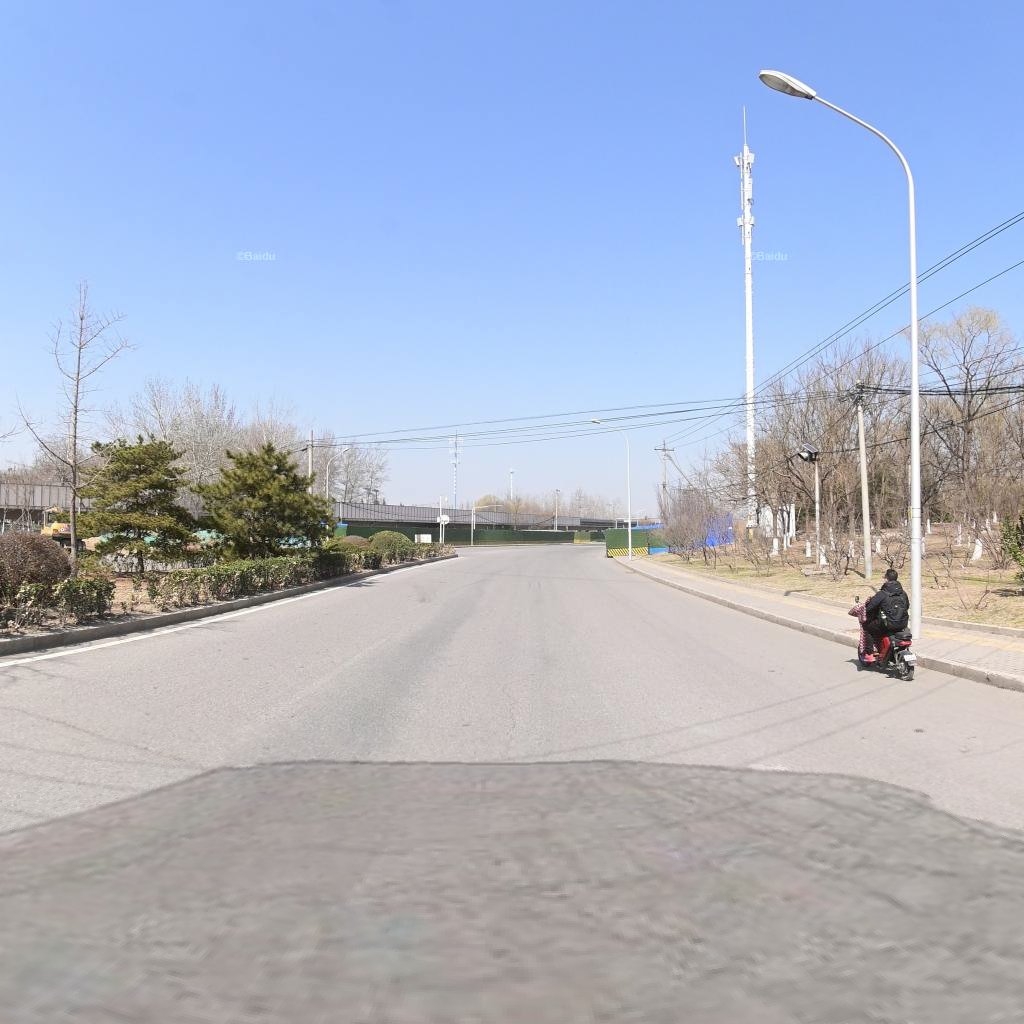
Region: Chaoyang
Road damage annotations: longitudinal crack, transverse crack, transverse crack